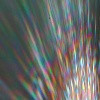
Label: sunburn